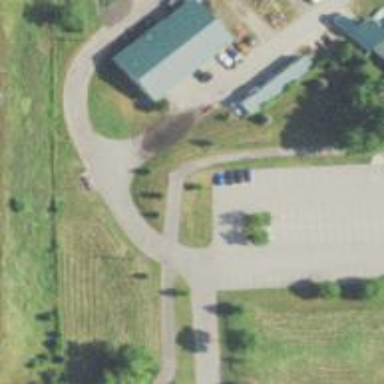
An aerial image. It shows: Path for both road and golf.